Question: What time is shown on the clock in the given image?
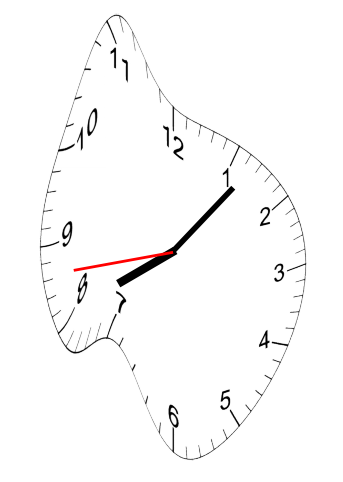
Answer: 08:06:43